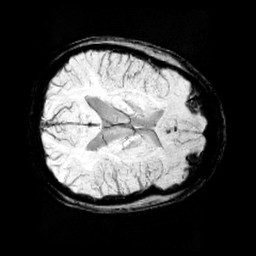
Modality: minIP
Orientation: axial
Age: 13
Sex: female
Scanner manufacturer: siemens
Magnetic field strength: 3 T
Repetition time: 0.027 s
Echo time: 0.02 s